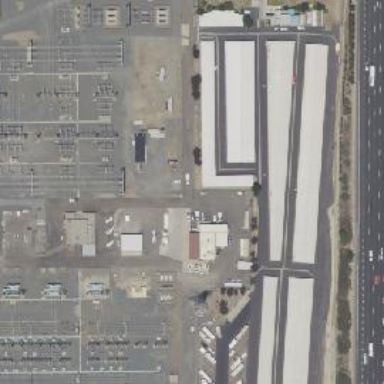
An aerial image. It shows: Storage rental shop.